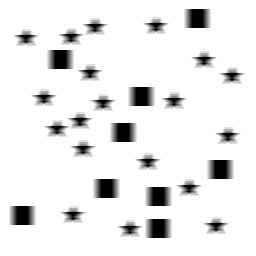
Squares: 9
Triangles: 0
Stars: 19
Total shapes: 28